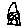
Label: house